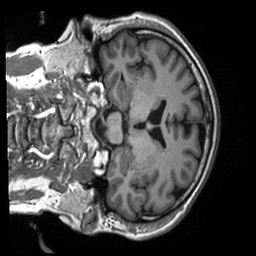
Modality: T1w
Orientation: coronal
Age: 55
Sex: male
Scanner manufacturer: siemens
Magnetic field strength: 3 T
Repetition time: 2.53 s
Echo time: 0.00219 s